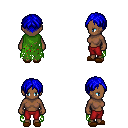
a pixel art fantasy rpg character, female body template, human, dark skin, green tattered cape, red pants, blue parted hairstyle, brown slippers, four views (front, back, left, right), 2x2 character sprite sheet, small pixel art, hard edges, no anti-aliasing